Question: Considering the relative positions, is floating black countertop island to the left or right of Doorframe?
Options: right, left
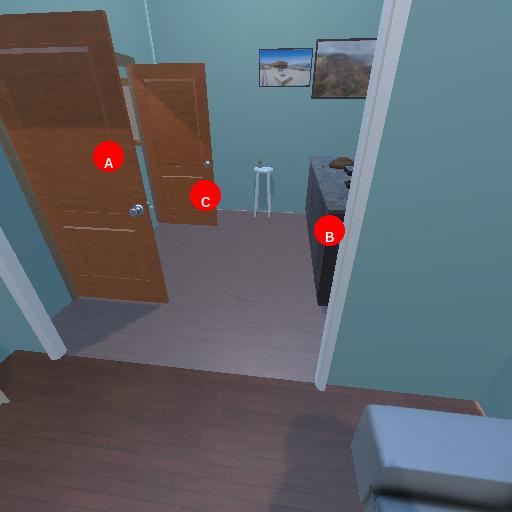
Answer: right